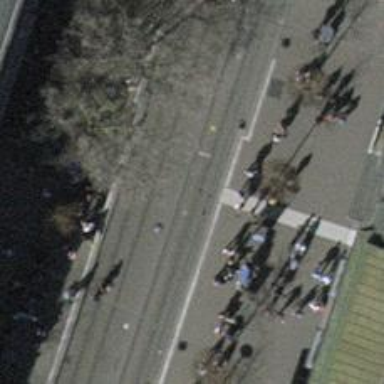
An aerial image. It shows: Tram stop with stop position for public transport.